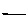
Label: line